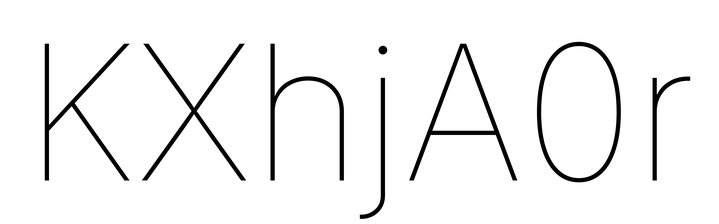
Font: Inter_Thin